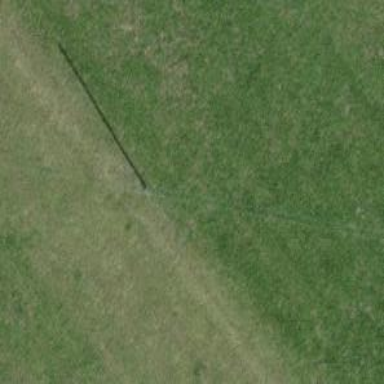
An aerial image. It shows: Minor power line.